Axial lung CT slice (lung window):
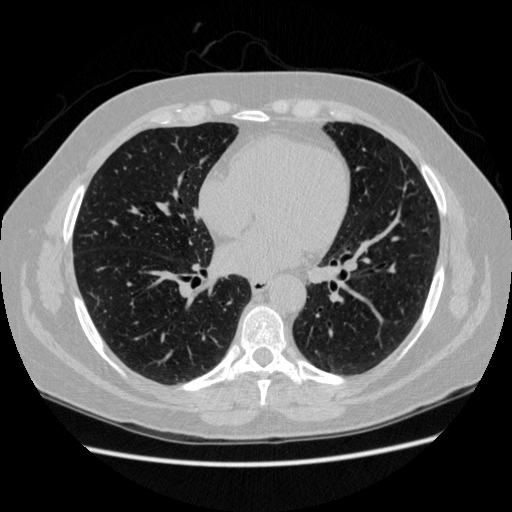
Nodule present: no